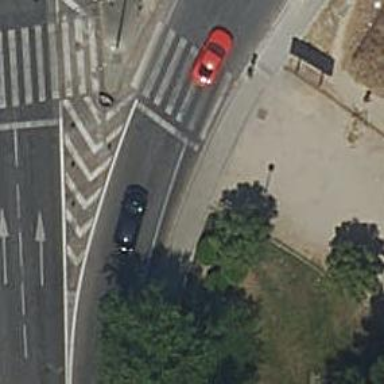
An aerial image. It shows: Road with traffic signals.